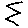
Label: zigzag